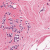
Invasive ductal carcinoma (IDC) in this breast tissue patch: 0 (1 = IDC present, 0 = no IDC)